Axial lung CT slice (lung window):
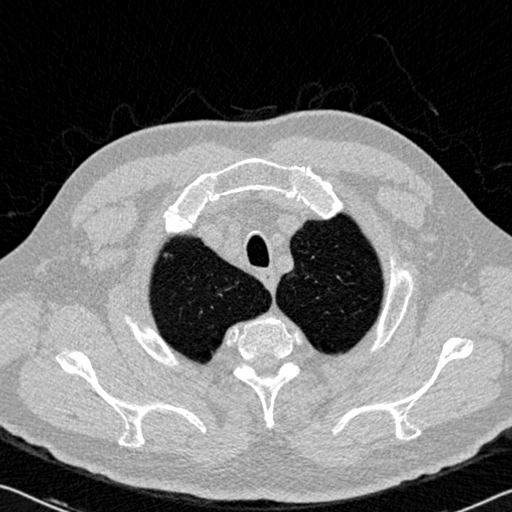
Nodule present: no